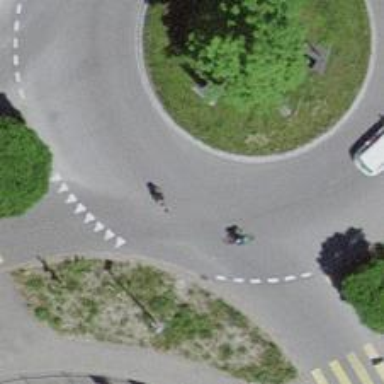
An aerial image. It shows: Secondary road with asphalt surface leading to roundabout junction.